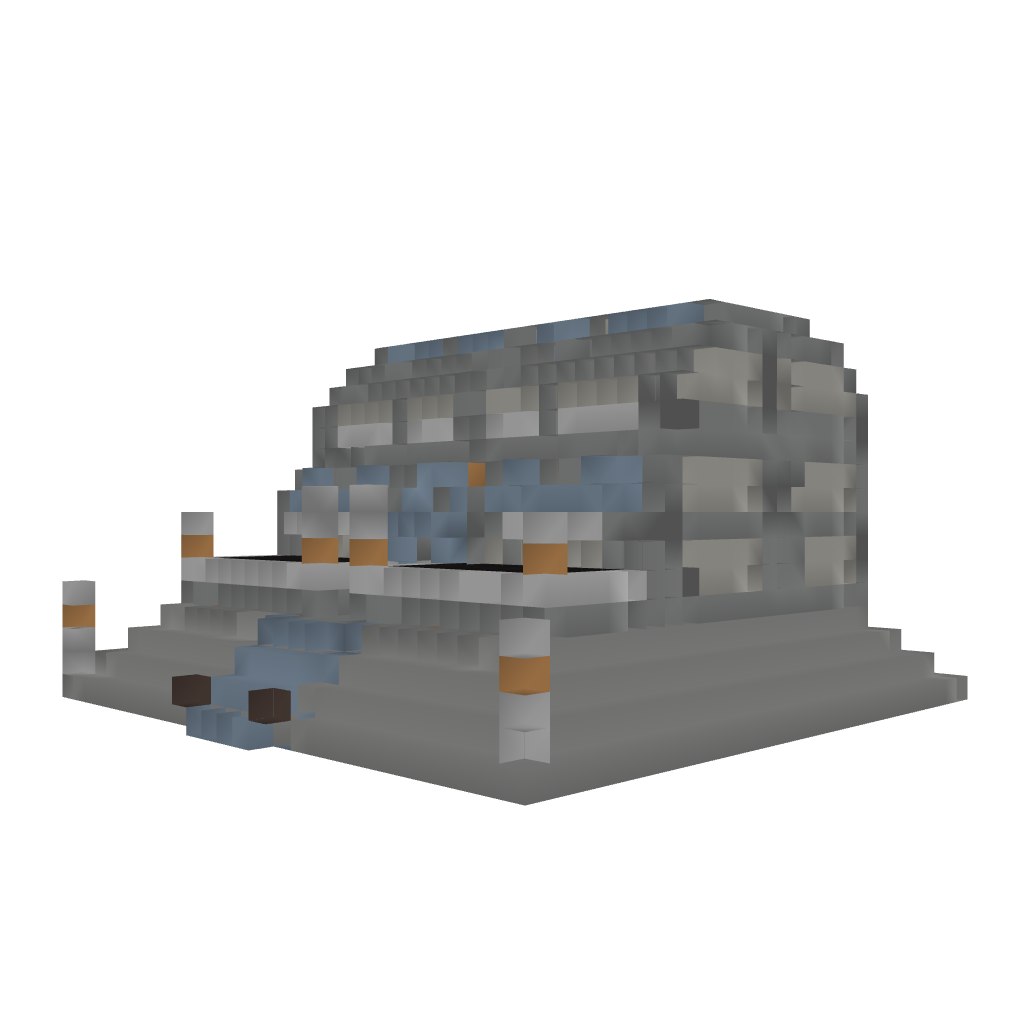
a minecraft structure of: Mountain house